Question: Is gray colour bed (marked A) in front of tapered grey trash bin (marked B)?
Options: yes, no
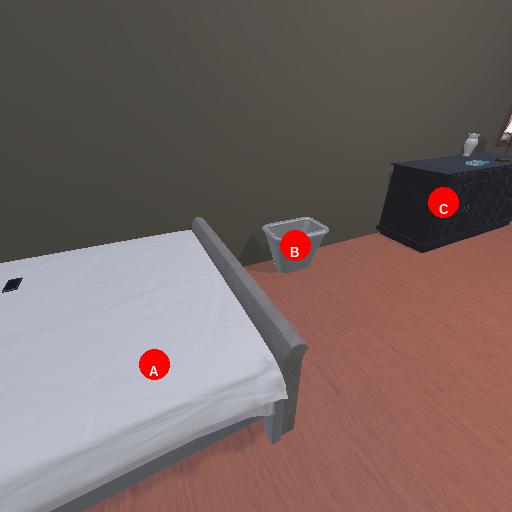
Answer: yes